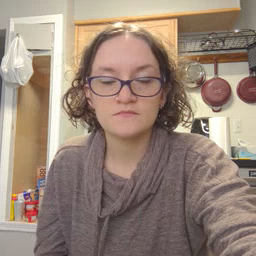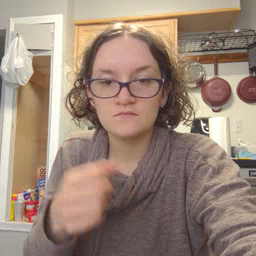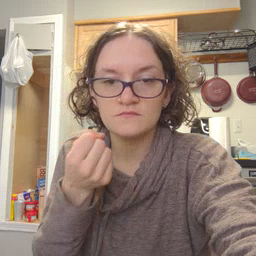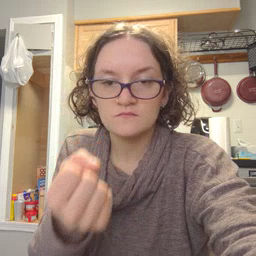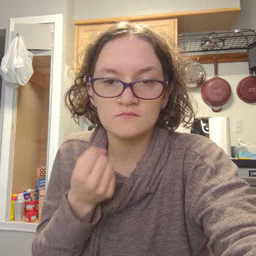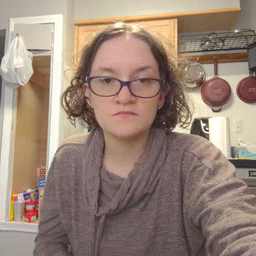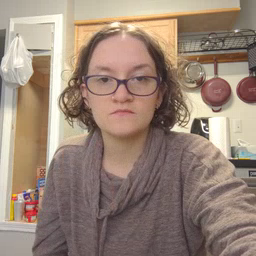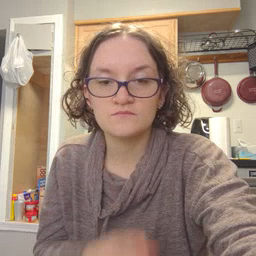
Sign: drawer